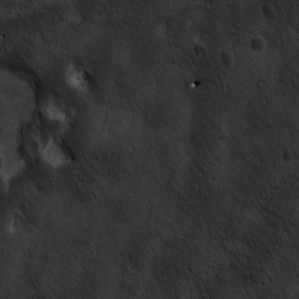
Label: non_frost